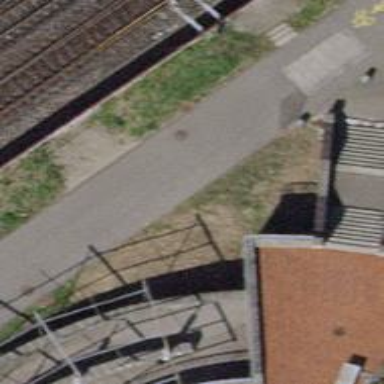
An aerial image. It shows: Bollard.